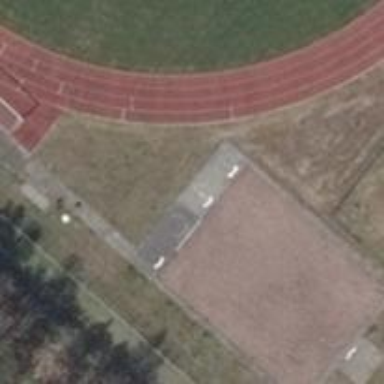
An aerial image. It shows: Athletics pitch designated for leisure land.